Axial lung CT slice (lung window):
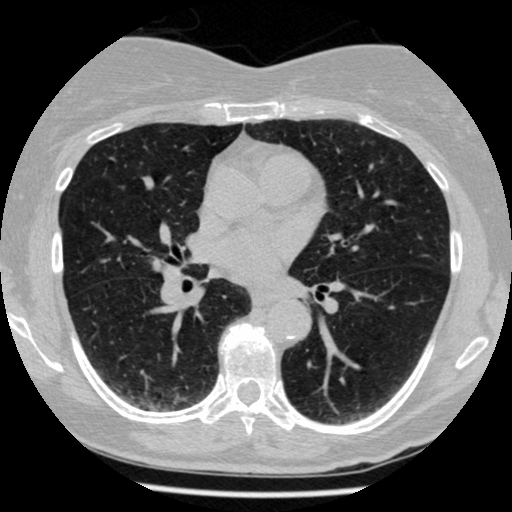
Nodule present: no